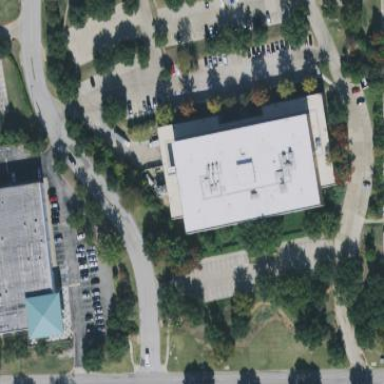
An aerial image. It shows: Office building.